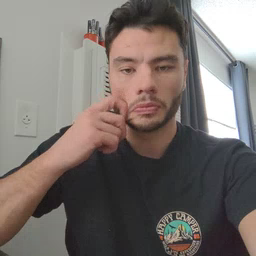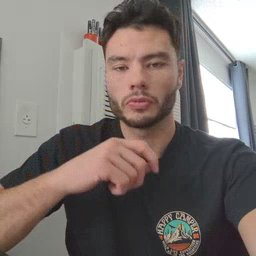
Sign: dry